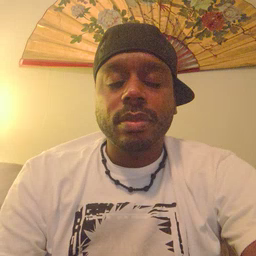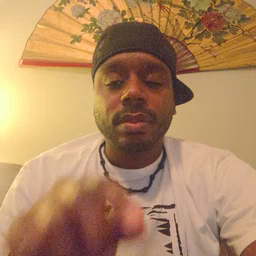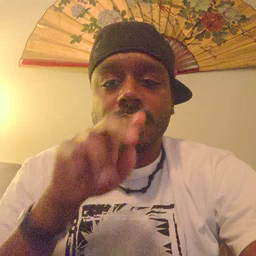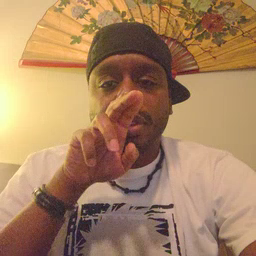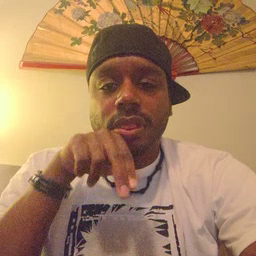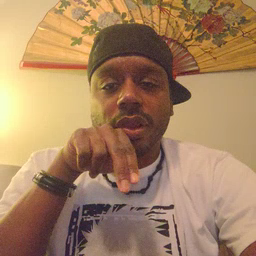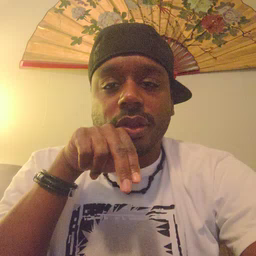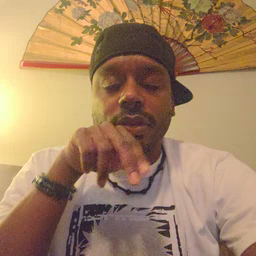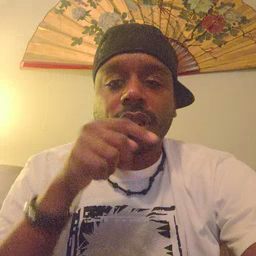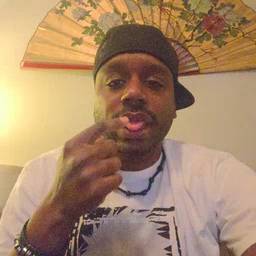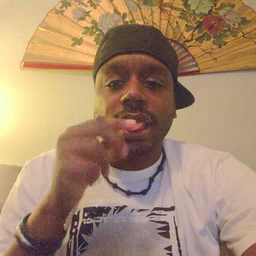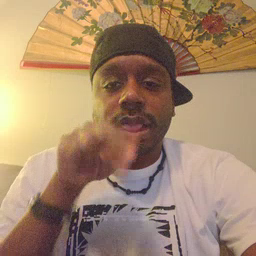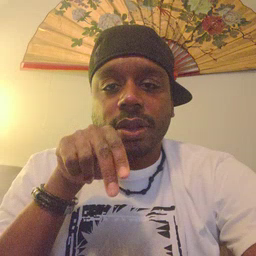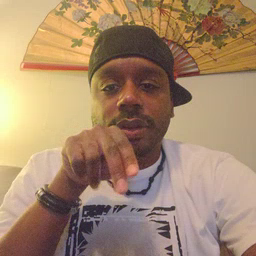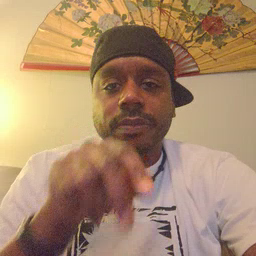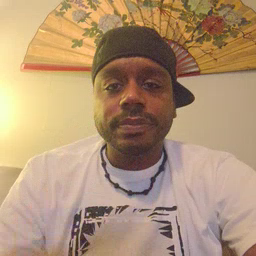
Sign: tongue